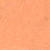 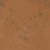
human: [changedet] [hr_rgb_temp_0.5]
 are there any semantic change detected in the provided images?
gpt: No change was made.